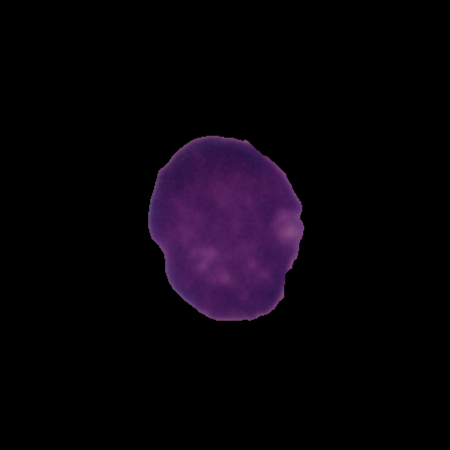
Label: cancer